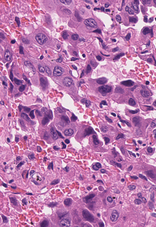
Tumor epithelial tissue: yes
Tumor-associated stroma tissue: yes
Normal tissue: no